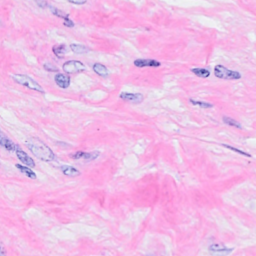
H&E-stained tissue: Breast